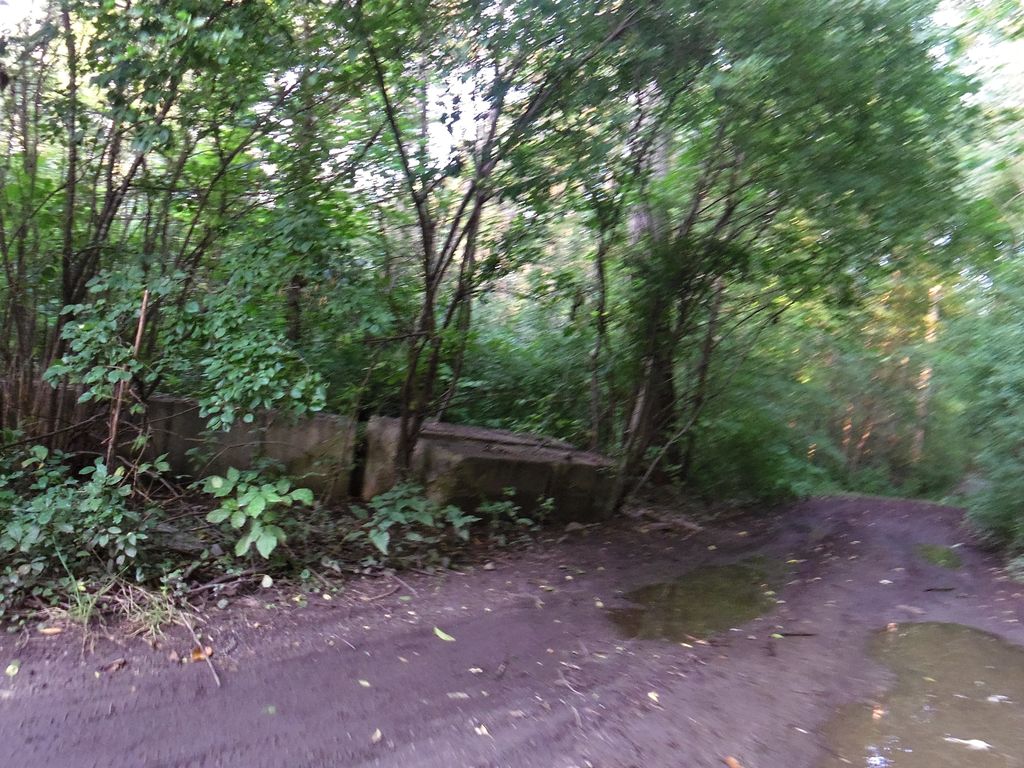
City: ottawa-gatineau